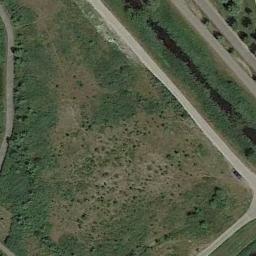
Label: meadow